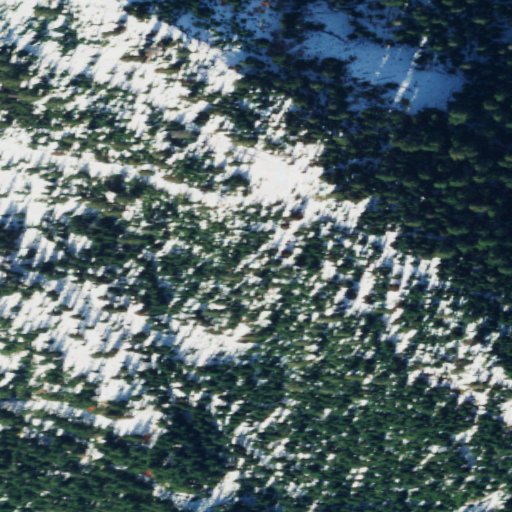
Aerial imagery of ridge(s) in Washington named Roaring Ridge containing evergreen forest, open development, medium intensity development, low intensity development, shrub, and high intensity development